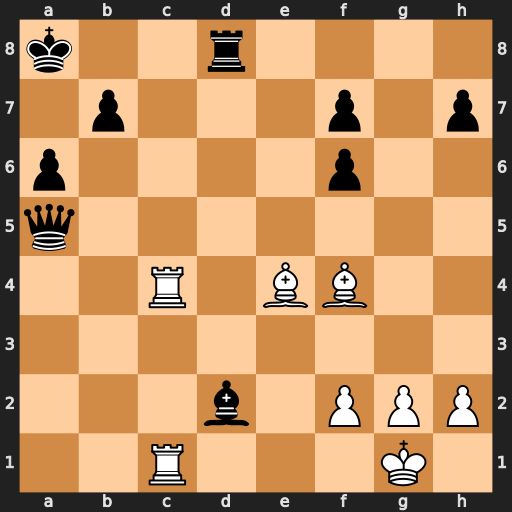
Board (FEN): k2r4/1p3p1p/p4p2/q7/2R1BB2/8/3b1PPP/2R3K1
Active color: w
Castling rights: -
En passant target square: -
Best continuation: Rc8+ Rxc8 Rxc8+ Ka7 Bb8+ Kb6 Bc7+